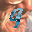
Label: 9